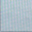
Piece: xx